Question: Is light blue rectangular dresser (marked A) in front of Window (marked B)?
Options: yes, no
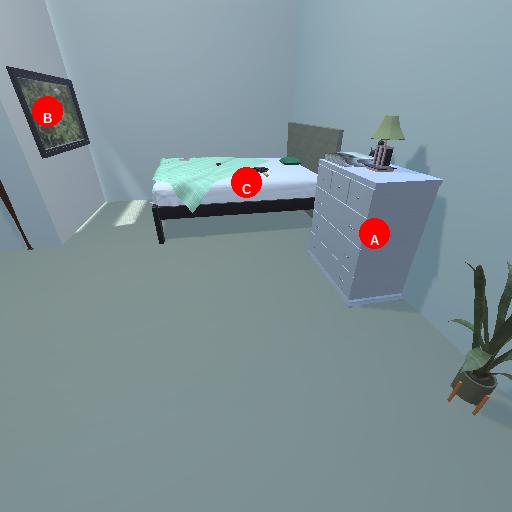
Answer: yes